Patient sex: M
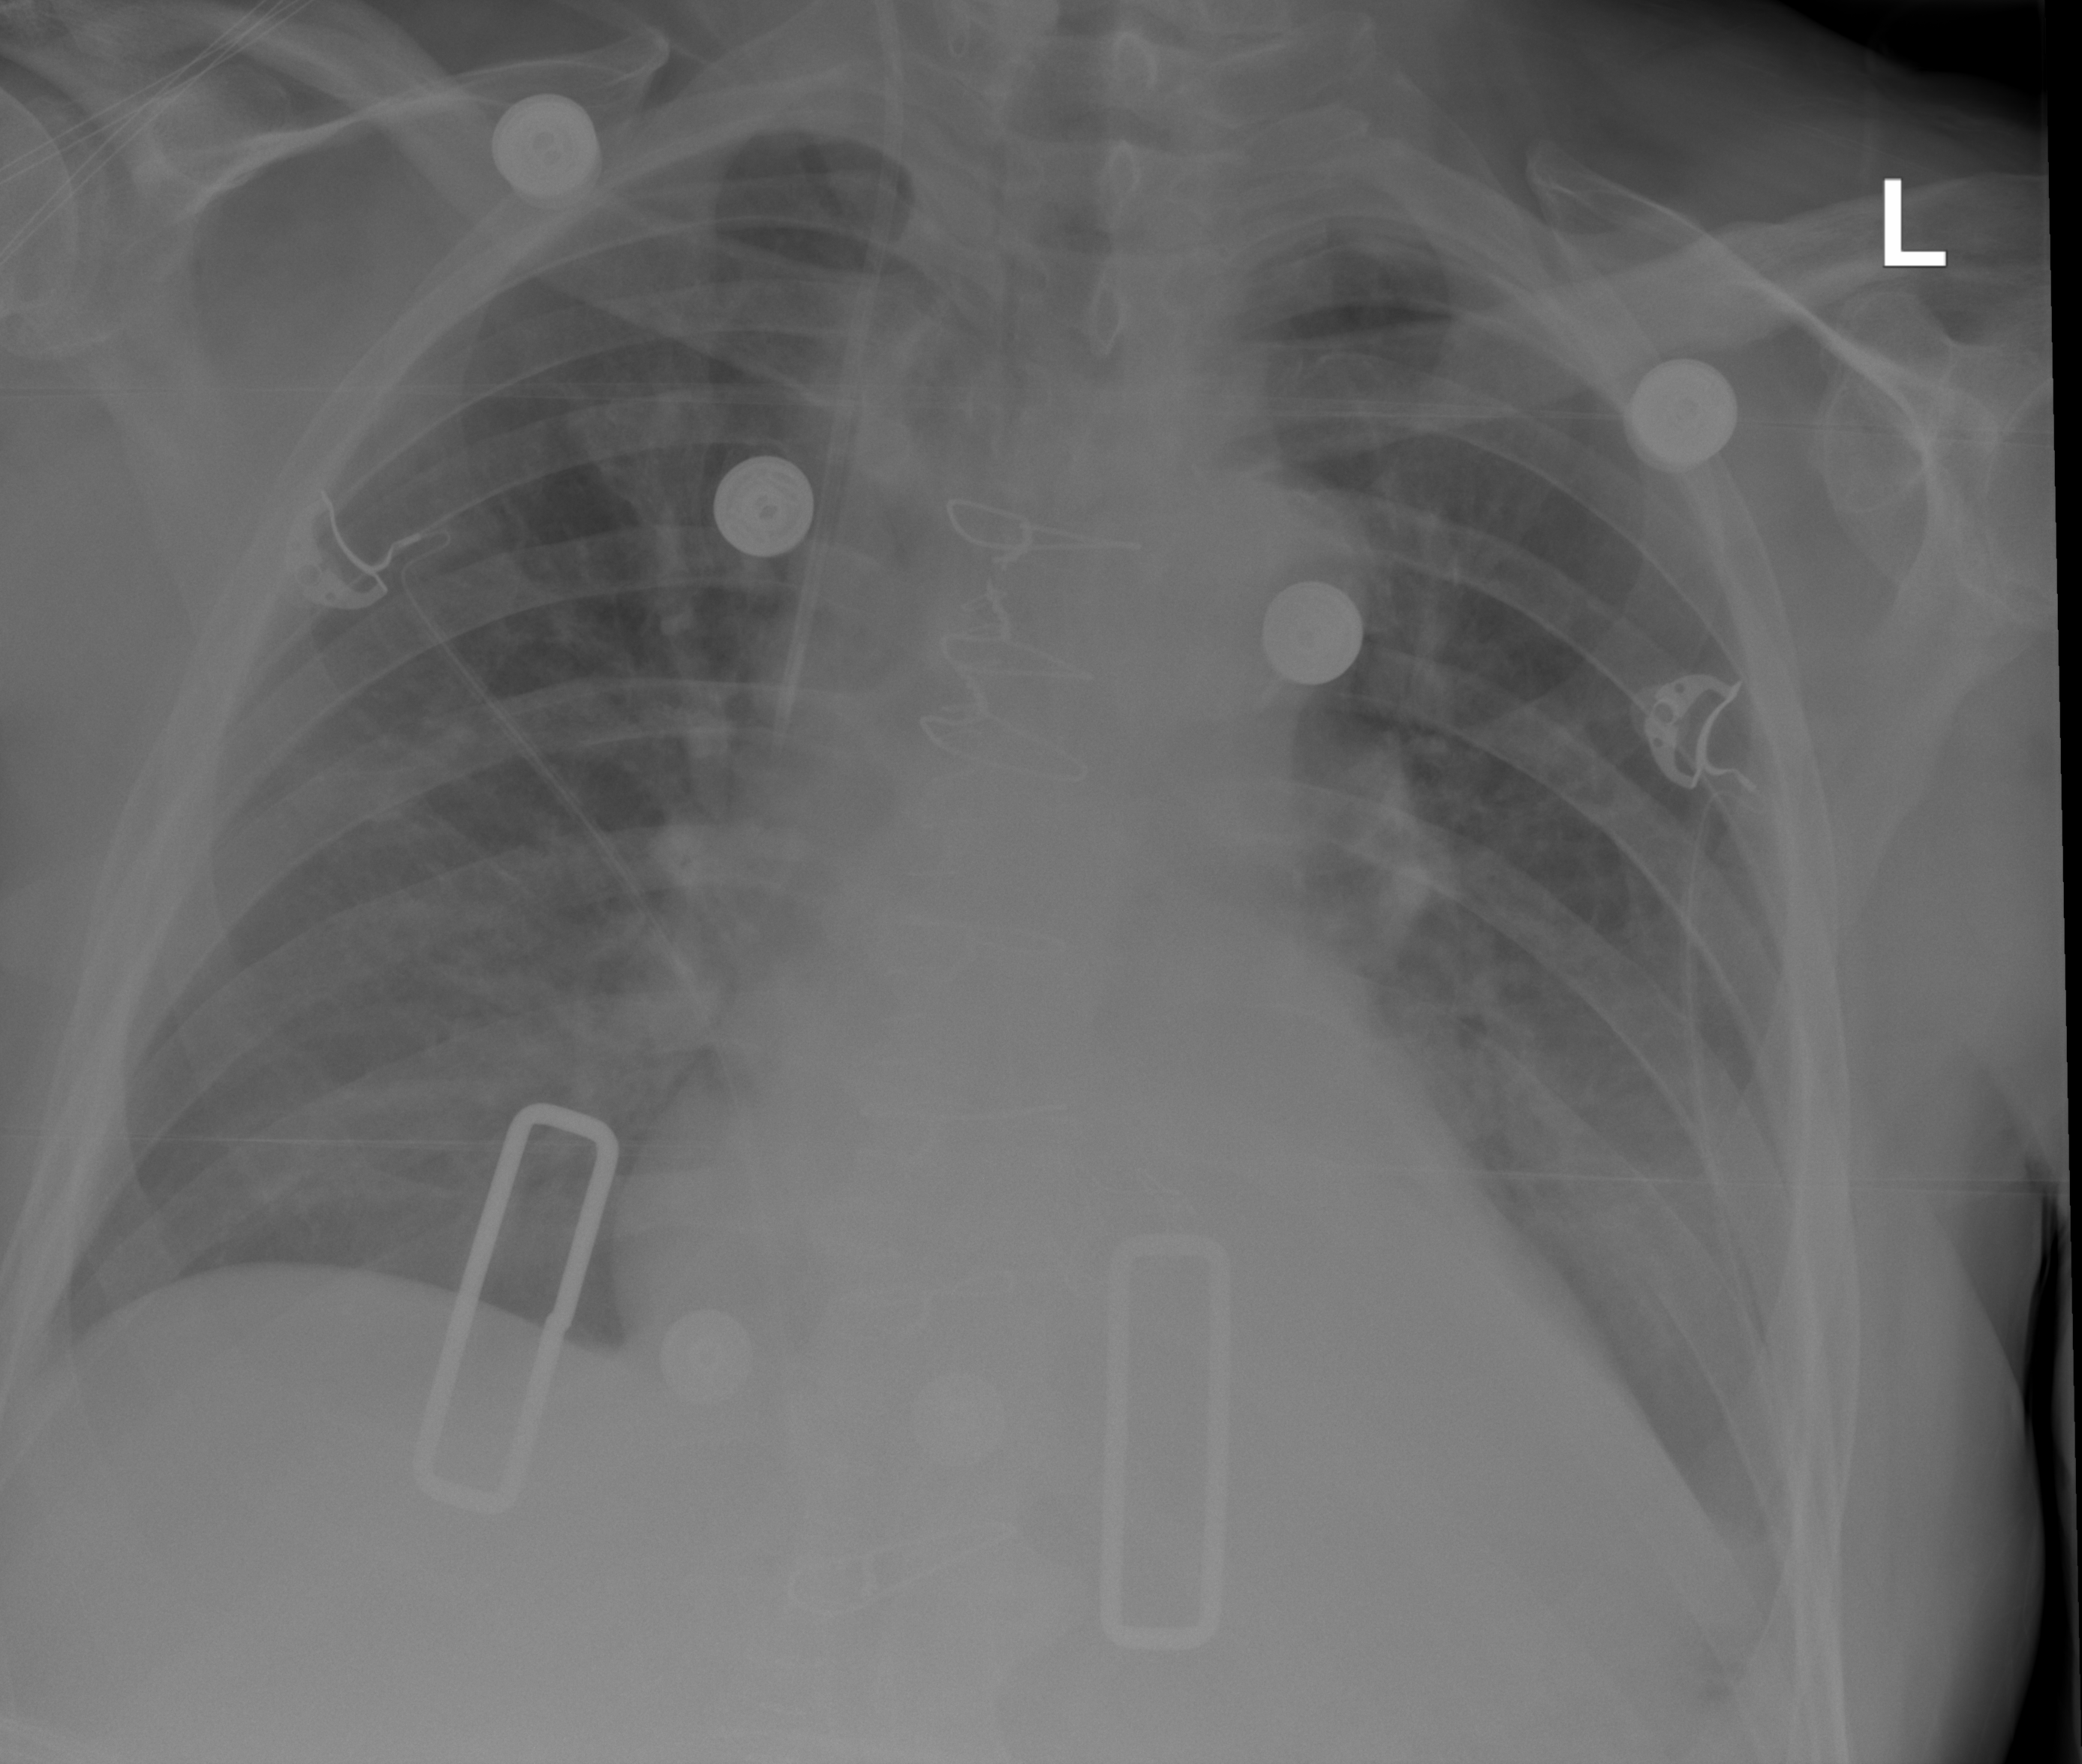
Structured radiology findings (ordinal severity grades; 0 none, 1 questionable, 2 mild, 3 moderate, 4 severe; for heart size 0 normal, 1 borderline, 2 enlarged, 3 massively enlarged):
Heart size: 2
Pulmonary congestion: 0
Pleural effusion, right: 0
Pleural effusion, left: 2
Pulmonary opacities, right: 0
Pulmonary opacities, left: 0
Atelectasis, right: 0
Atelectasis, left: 2